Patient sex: M
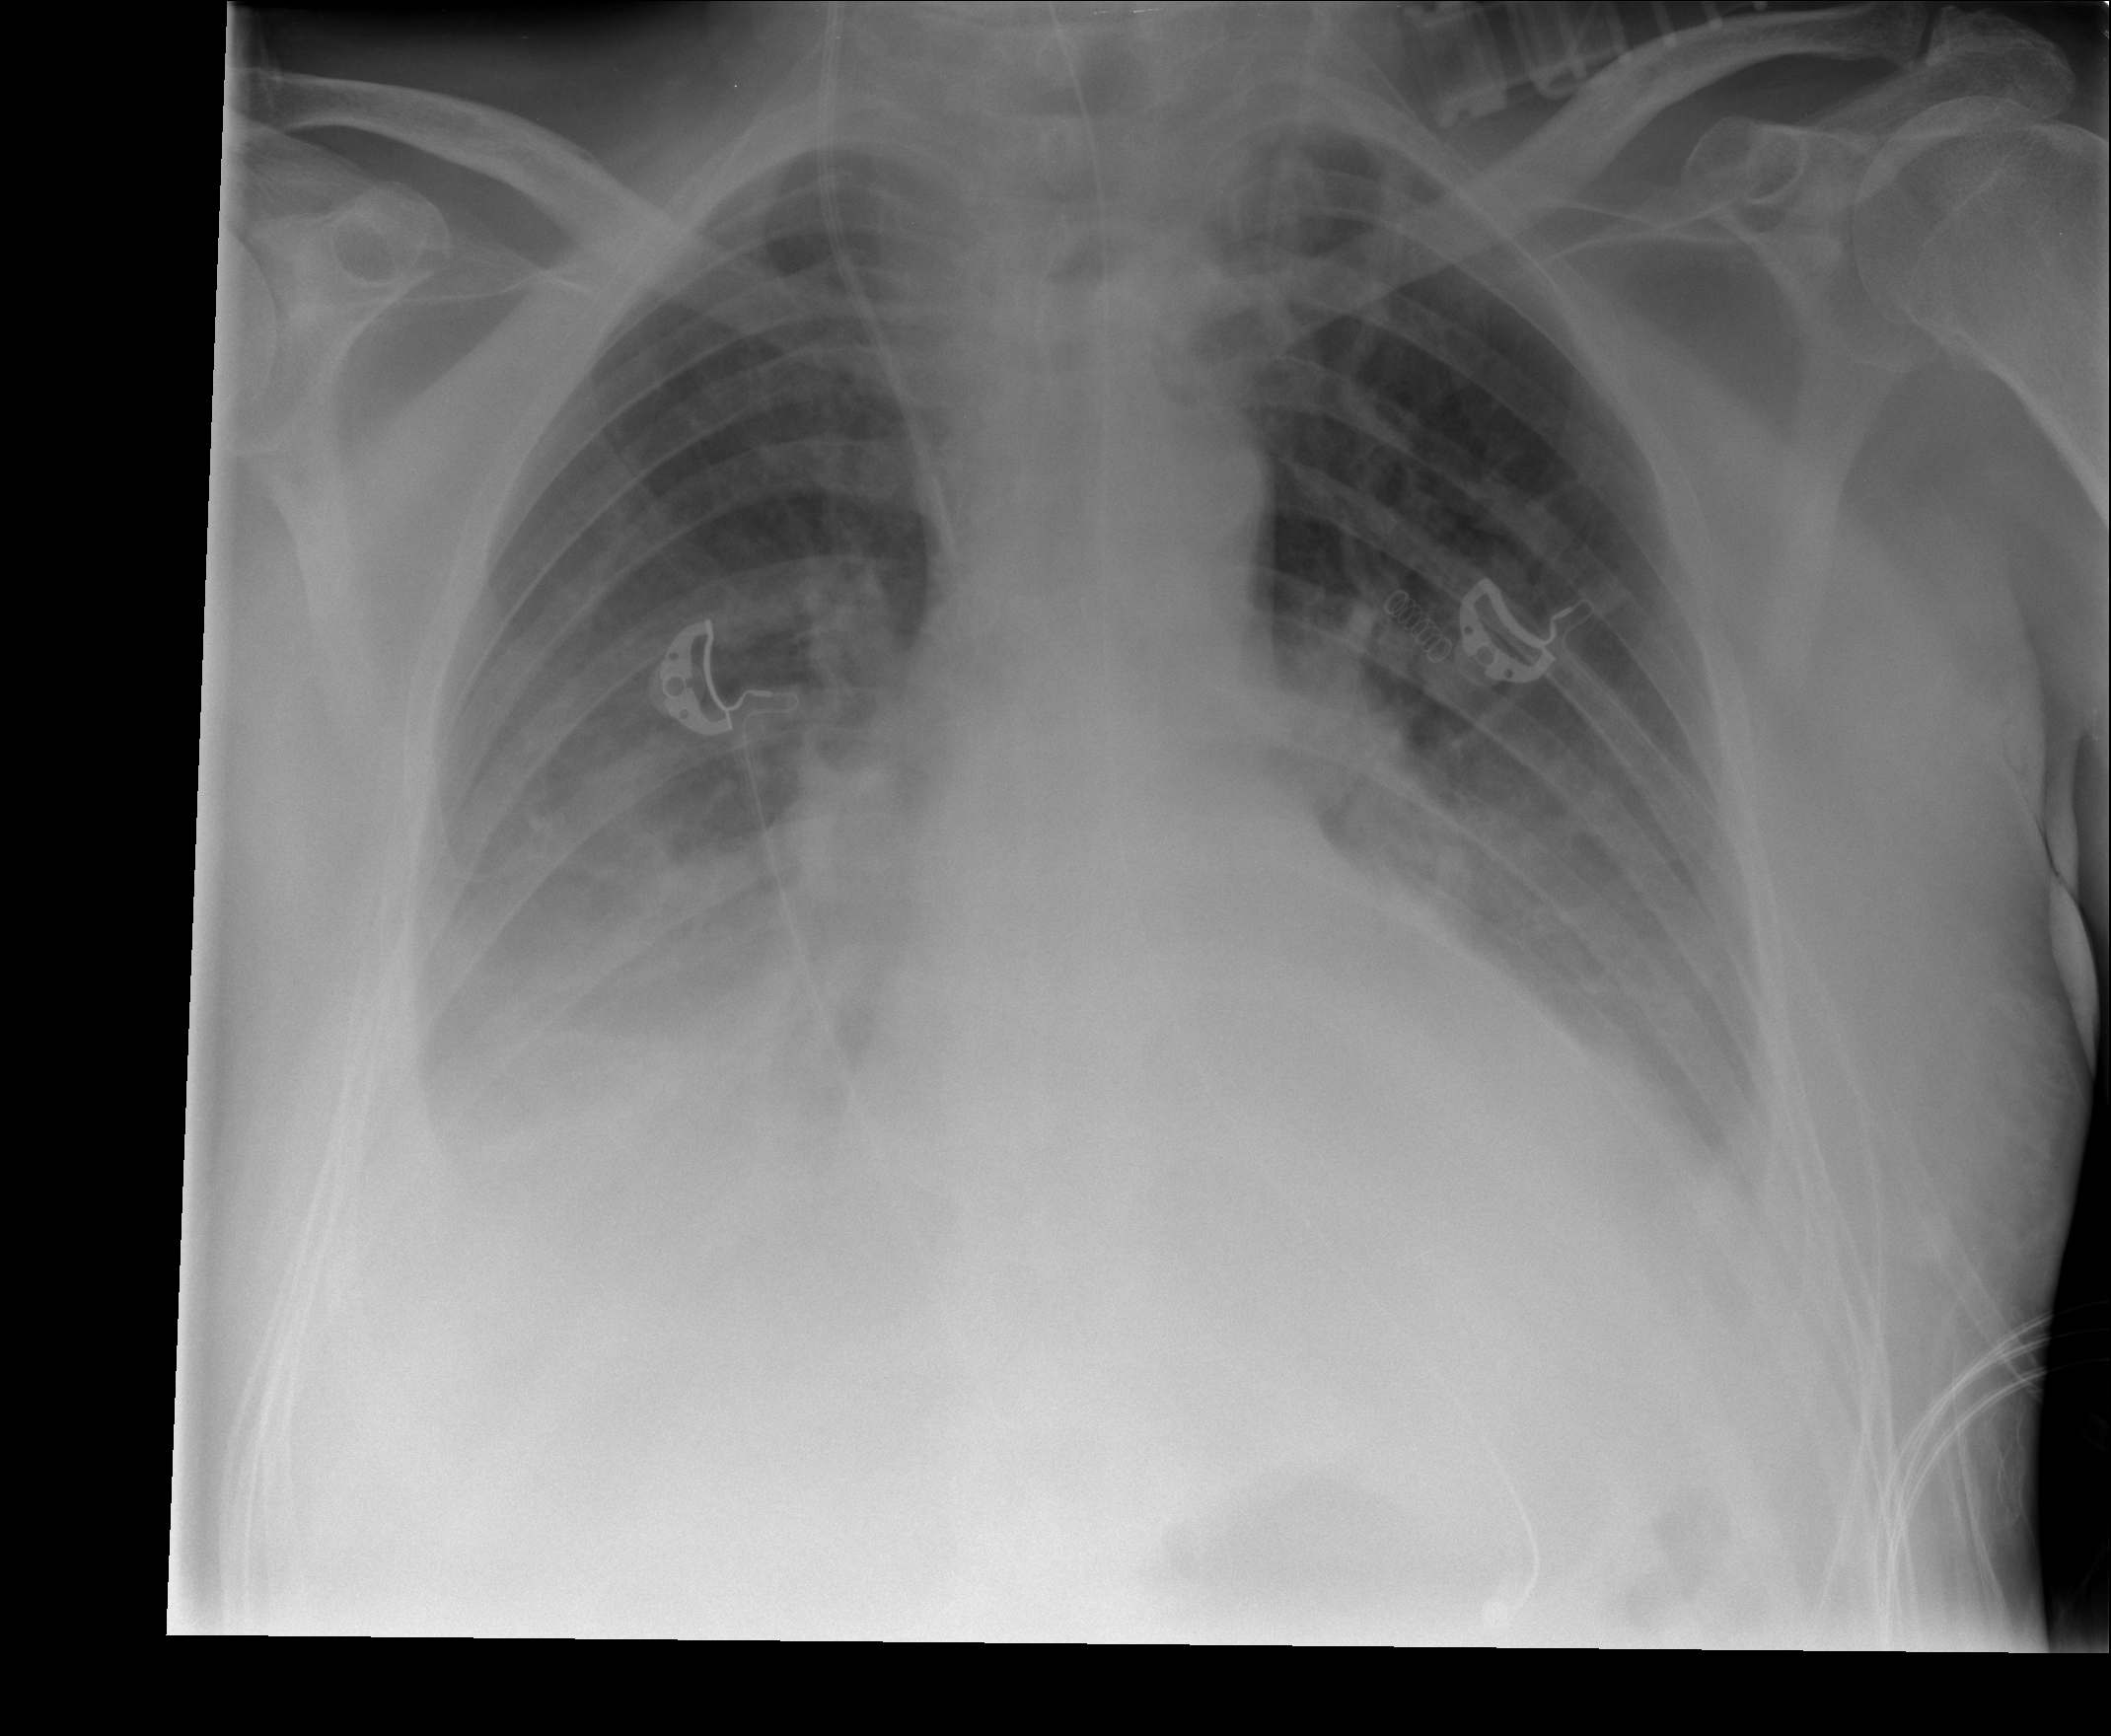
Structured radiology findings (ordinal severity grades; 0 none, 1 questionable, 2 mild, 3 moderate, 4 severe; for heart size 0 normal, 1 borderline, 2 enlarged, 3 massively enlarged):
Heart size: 0
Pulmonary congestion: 2
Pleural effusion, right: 3
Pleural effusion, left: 2
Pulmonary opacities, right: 1
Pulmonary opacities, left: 1
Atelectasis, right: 2
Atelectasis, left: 2